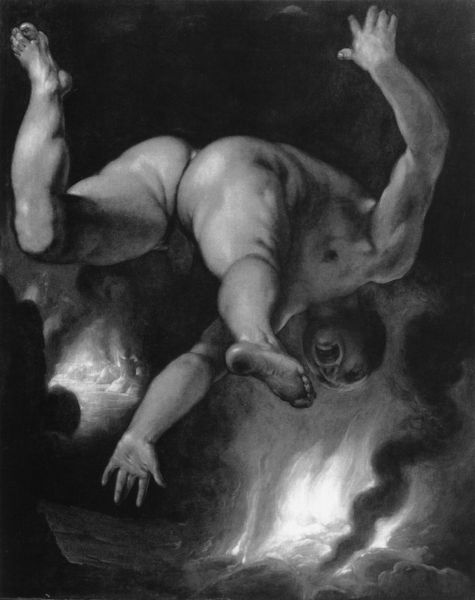
Titel: The Fall of Ixion; Der Sturz des Ixion
Künstler: Cornelis Cornelisz van Haarlem
Institution: Rotterdam, Museum Boymans-van-Beuningen
Schlagwörter: feuer, mann, nackt, licht, schwarz, zeichnung, entsetzen, mensch, qualm, rauch, angst, verzweiflung, fegefeuer, hölle, fall, sturz, schrei, fresco, strurz, verzweiflug